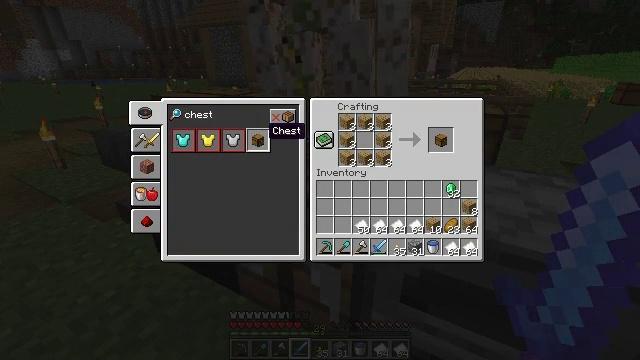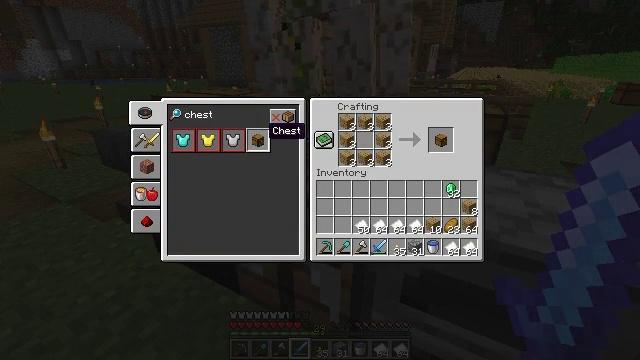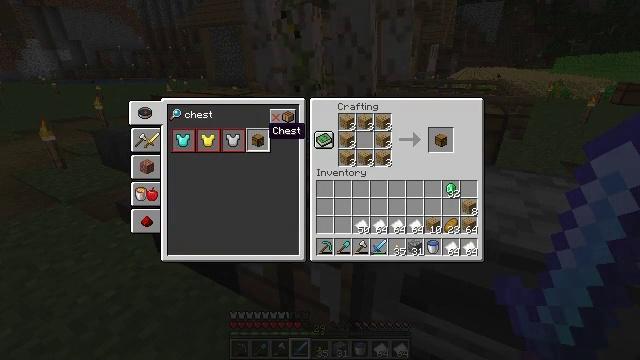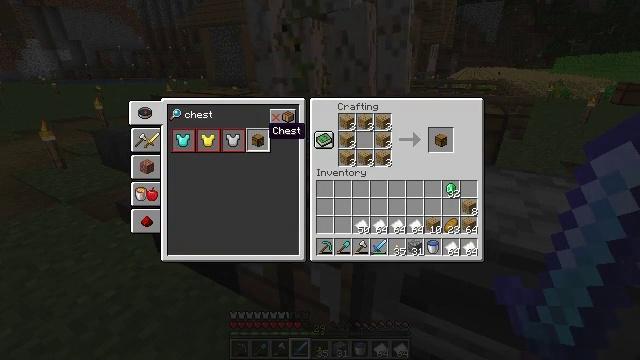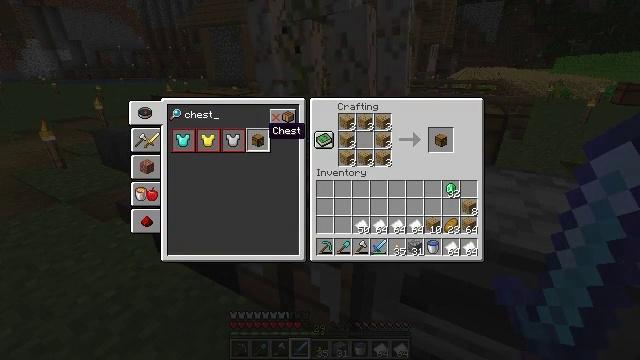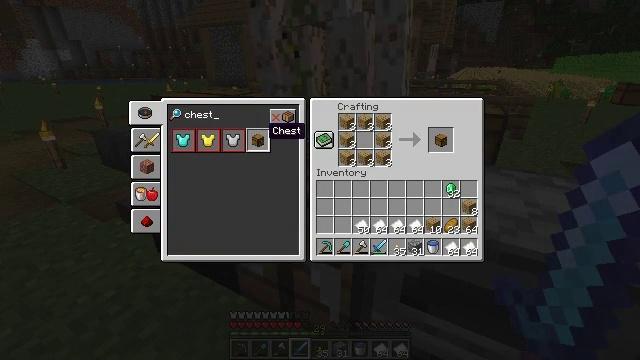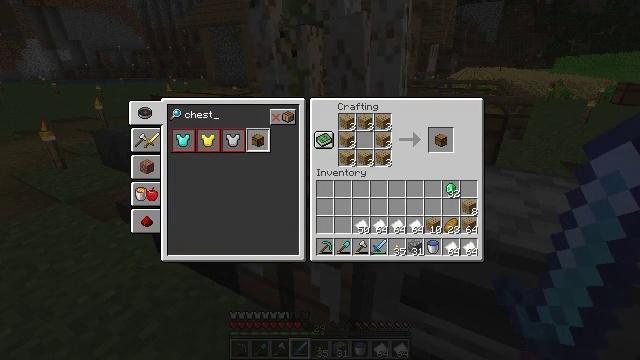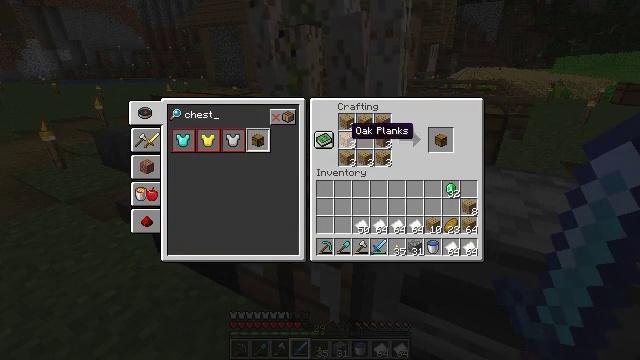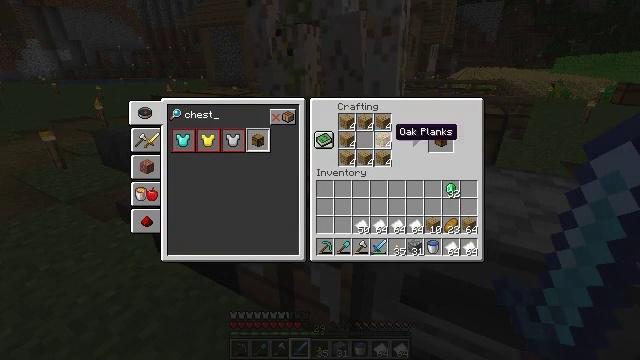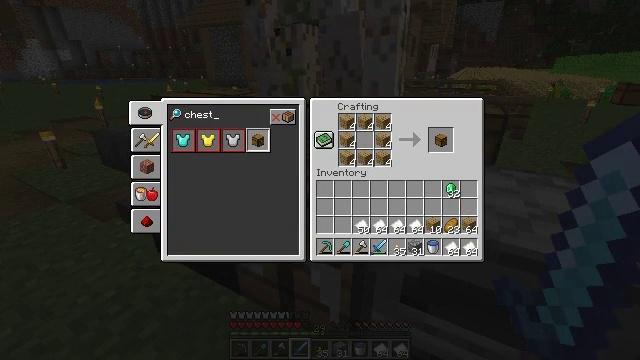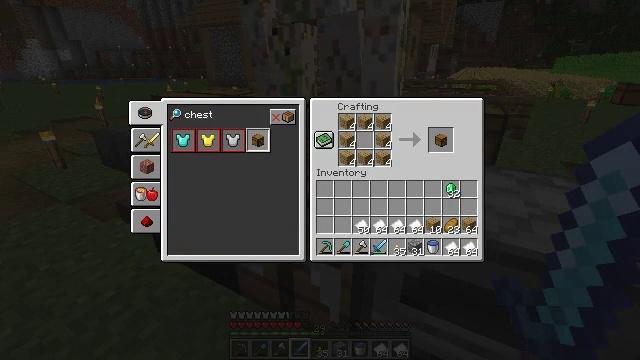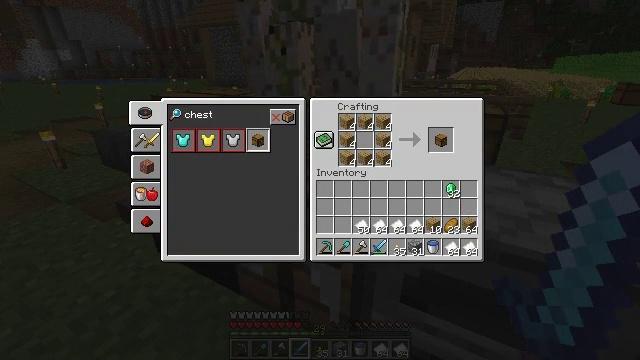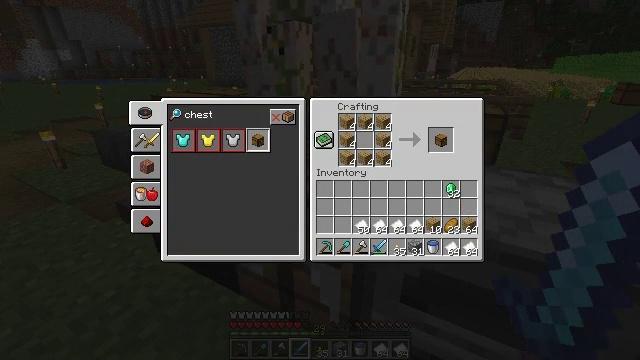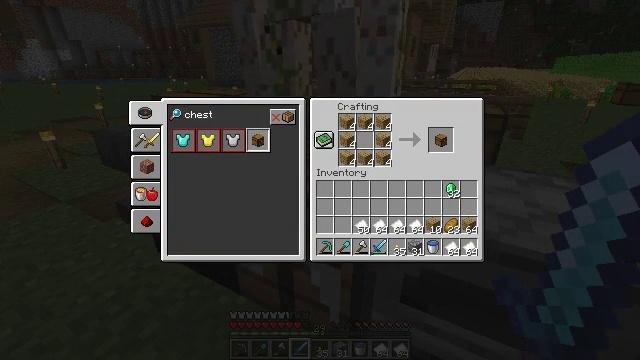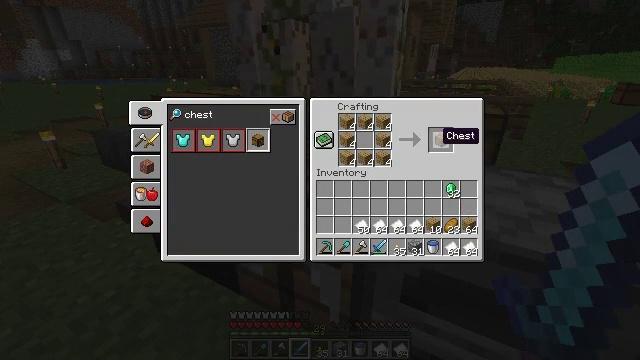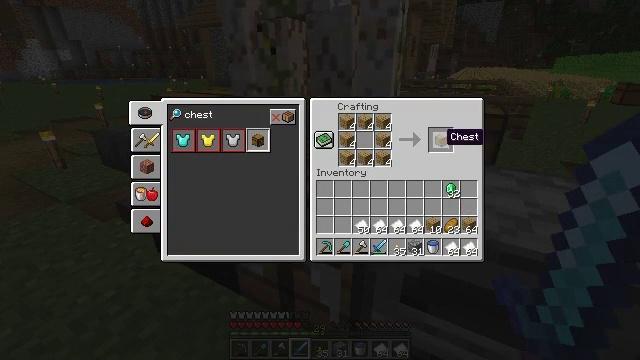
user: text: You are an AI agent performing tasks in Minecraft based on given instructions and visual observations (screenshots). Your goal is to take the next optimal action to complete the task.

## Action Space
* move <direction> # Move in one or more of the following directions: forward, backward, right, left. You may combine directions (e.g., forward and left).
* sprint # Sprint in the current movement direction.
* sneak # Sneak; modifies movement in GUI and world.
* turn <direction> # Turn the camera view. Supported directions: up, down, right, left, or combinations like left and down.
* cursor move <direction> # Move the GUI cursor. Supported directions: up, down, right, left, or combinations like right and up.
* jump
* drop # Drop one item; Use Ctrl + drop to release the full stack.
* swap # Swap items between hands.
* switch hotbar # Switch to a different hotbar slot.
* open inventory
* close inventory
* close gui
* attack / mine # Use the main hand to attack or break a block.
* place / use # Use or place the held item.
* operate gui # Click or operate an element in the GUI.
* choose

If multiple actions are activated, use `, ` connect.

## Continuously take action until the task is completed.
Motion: motion action
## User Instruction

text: Open the crafting table to create a chest.
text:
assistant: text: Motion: no_op
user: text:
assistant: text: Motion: operate gui
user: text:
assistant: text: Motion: operate gui
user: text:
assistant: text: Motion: operate gui
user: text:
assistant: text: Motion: no_op
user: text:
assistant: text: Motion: cursor move right
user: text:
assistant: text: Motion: cursor move right
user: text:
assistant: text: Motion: cursor move right
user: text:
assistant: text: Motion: cursor move right
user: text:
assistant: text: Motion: cursor move right
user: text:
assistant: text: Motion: sneak
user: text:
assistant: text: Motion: sneak
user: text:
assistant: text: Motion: sneak
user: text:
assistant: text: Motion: sneak
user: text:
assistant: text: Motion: sneak
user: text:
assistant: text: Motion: sneak
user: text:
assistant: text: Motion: sneak, operate gui
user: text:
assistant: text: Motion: sneak, operate gui
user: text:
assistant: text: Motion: sneak, operate gui
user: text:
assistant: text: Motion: sneak
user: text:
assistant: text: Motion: sneak
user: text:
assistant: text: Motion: sneak